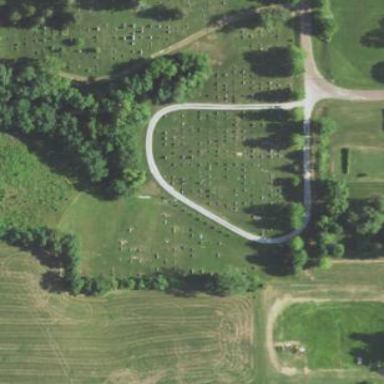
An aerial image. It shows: Cemetery.